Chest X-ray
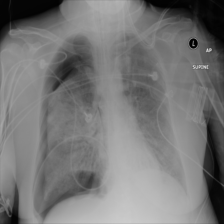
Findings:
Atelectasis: positive
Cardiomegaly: negative
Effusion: negative
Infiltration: positive
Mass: negative
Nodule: negative
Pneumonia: negative
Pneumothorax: positive
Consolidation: negative
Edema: negative
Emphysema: positive
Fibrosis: negative
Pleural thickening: negative
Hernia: negative